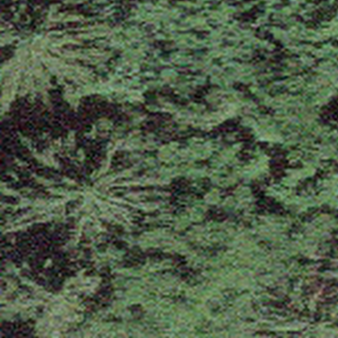
Label: other